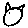
Label: cat